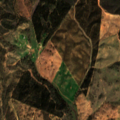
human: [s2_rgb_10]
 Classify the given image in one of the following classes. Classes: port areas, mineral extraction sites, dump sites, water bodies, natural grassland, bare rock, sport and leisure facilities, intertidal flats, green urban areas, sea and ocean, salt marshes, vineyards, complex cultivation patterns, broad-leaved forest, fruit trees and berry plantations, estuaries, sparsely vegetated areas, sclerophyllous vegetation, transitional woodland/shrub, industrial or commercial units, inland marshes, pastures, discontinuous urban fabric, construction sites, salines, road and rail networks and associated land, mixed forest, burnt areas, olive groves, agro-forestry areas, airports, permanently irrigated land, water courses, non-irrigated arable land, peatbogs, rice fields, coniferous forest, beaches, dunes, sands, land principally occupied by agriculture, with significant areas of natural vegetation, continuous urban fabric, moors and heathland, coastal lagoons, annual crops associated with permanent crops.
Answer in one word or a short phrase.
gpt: pastures, agro-forestry areas, broad-leaved forest, transitional woodland/shrub